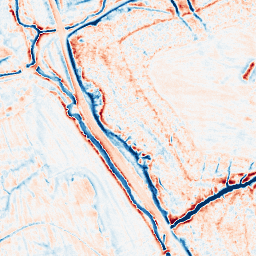
Category: edge_preserving
Decomposition family: anisotropic_diffusion
Decomposition parameters: iterations: 20
kappa: 30
gamma: 0.2
Upsampling method: sinc_blackman
Upsampling parameters: scale: 2
kernel_size: 8
Upsampling scale: 2